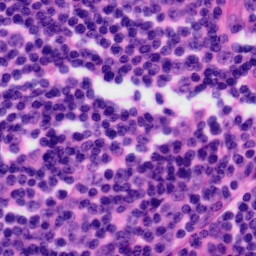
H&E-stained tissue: Tonsil